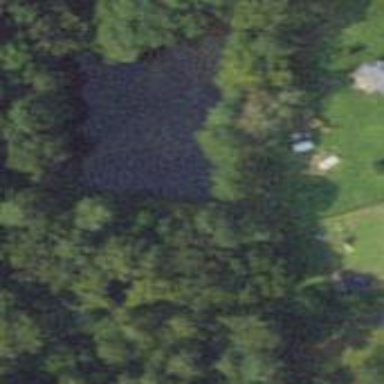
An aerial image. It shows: Pond with natural water.